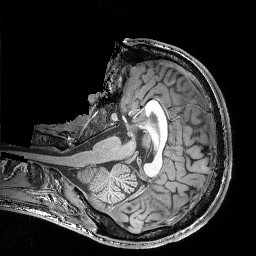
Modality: T1w
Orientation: axial
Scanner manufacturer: siemens
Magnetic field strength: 3 T
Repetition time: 0.02 s
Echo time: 0.005 s